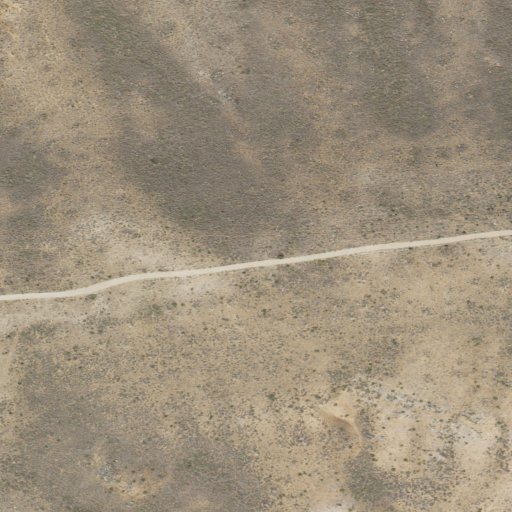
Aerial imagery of ridge(s) in Utah named Lewis Ridge containing shrub, grassland, and evergreen forest